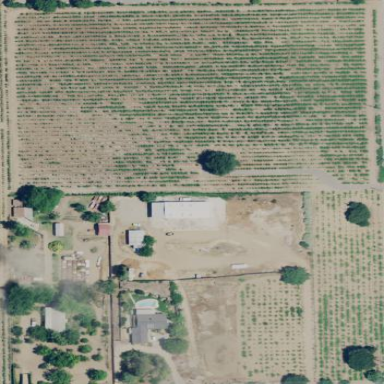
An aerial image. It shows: Vineyard with grape crops.